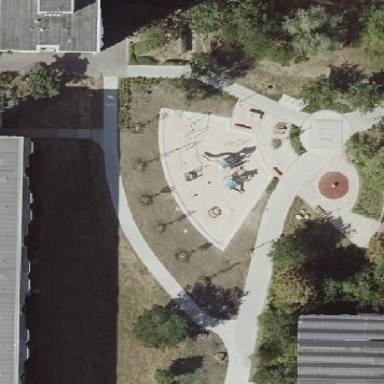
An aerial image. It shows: Playground area for leisure activities on the land.